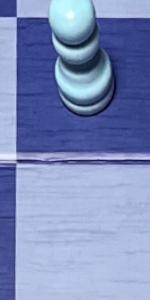
Label: Empty